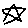
Label: star